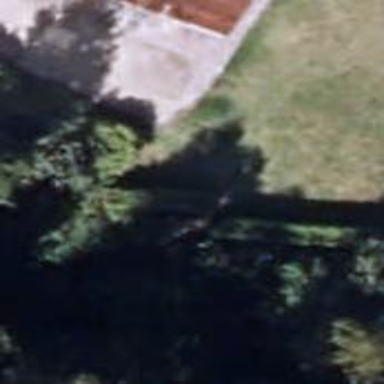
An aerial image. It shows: Fence is in the image.